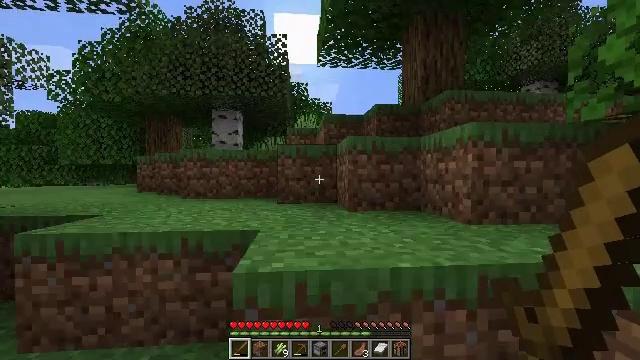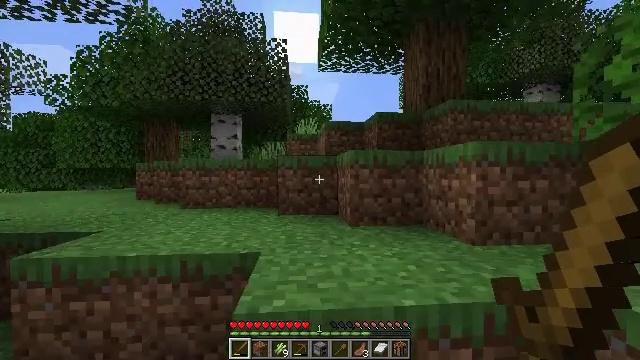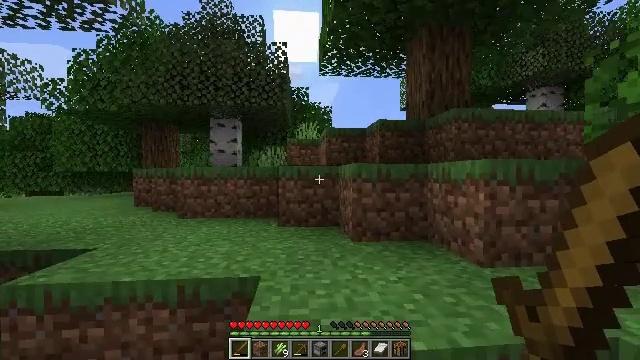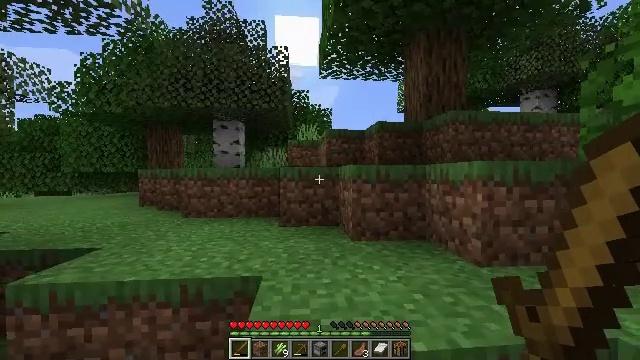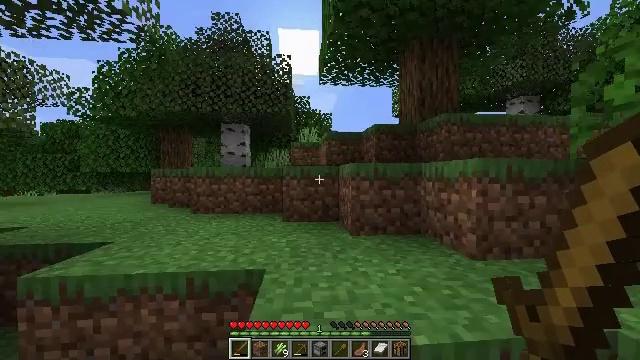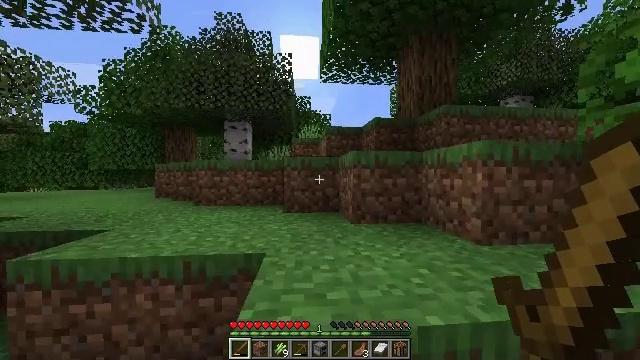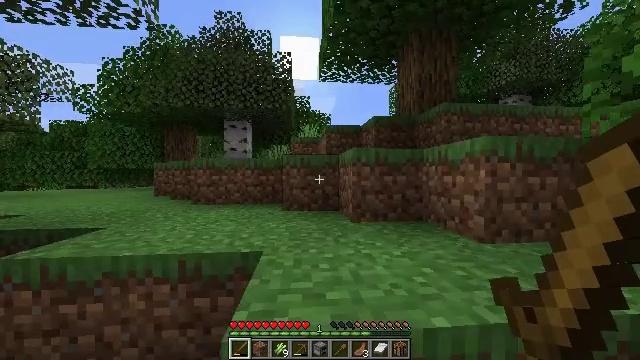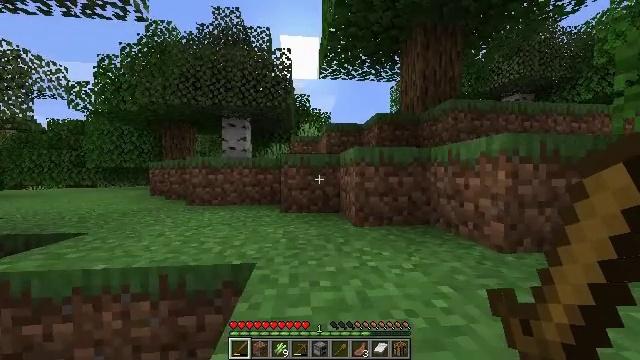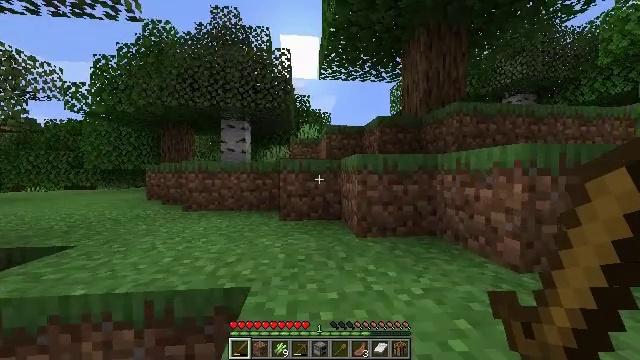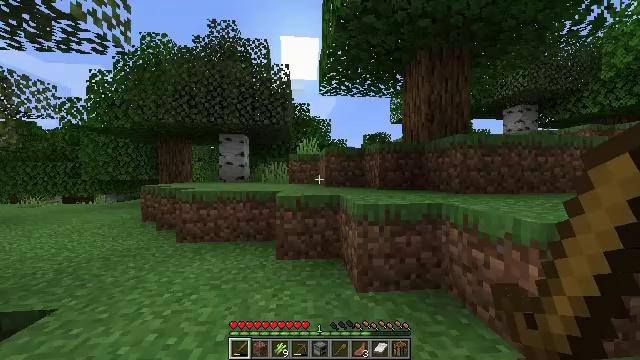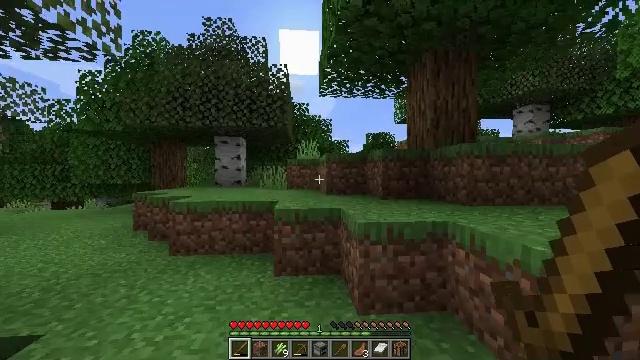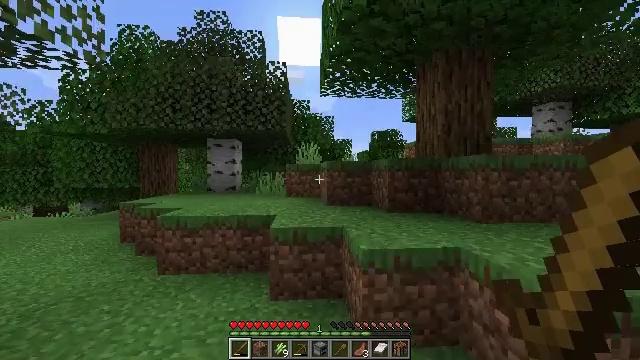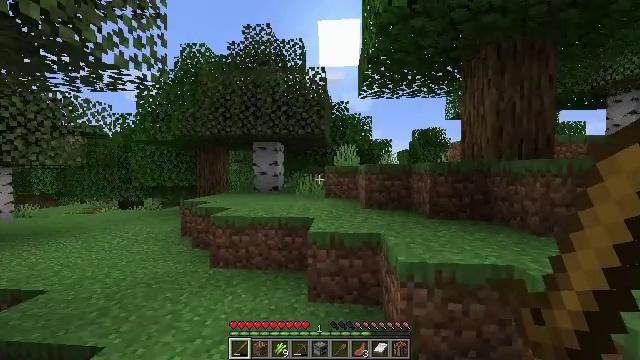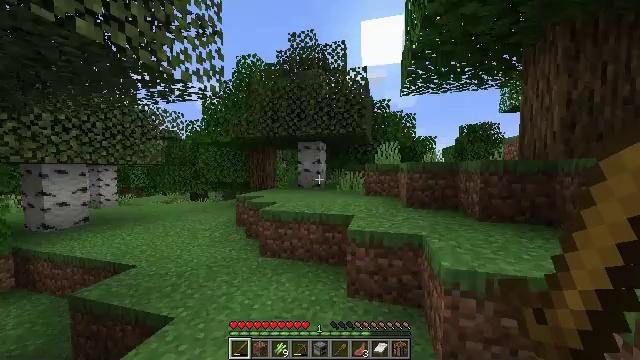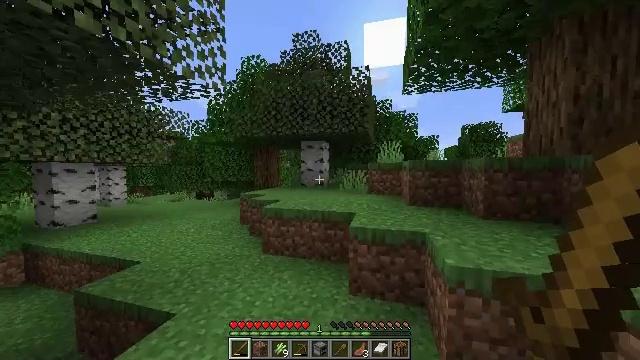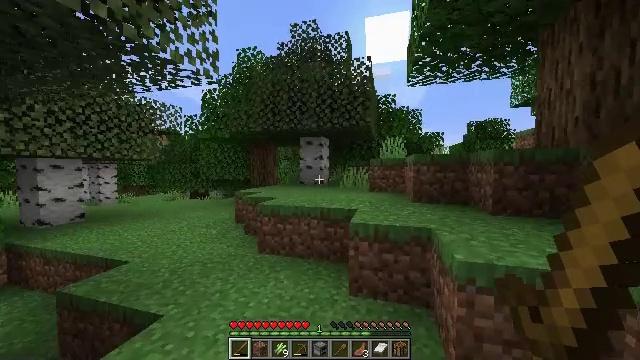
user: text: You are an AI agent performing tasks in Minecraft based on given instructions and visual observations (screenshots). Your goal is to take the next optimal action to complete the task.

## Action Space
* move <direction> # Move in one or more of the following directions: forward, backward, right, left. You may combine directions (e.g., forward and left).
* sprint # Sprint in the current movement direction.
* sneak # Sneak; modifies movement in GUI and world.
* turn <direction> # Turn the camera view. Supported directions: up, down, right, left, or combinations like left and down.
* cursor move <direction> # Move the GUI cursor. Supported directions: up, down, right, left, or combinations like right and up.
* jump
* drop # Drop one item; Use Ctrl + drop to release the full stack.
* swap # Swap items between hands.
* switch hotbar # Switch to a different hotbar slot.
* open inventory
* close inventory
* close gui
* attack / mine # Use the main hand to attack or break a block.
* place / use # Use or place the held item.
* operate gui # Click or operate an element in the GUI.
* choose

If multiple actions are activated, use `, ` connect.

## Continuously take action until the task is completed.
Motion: motion action
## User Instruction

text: Collect sugar cane near water sources.
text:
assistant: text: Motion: move forward, sprint, jump
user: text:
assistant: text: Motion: move forward, sprint, jump
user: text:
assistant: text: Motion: move forward, sprint, jump
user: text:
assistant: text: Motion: move forward, sprint, jump
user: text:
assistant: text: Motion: move forward, sprint, jump
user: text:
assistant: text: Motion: move forward, sprint, jump
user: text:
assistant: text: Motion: move forward, sprint, jump
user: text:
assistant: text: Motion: move forward, sprint, jump
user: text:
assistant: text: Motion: move forward, sprint, jump
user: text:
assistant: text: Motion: move forward, sprint, jump
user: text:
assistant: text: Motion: move forward, sprint, jump
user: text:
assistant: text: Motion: move forward, sprint, turn left, jump
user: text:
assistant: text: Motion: move forward, sprint, turn left, jump
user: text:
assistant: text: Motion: move forward, sprint, jump
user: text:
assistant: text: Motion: move forward, sprint, jump
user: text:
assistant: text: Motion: move forward, sprint, jump
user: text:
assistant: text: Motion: move forward, sprint, jump
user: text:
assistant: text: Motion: move forward, sprint, jump
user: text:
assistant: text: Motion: move forward, sprint, jump
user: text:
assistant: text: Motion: move forward, sprint, jump
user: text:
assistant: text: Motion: move forward, sprint, jump
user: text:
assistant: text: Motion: move forward, sprint, jump
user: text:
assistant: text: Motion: move forward, sprint, jump
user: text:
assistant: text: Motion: move forward, sprint, turn left, jump
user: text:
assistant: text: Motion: move forward, sprint, jump
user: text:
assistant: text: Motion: move forward, sprint, jump
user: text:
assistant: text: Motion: move forward, sprint, jump
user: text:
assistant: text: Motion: move forward, sprint, jump
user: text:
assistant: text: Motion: move forward, sprint, jump
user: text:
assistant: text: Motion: move forward, sprint, jump